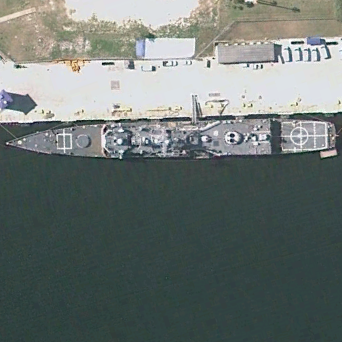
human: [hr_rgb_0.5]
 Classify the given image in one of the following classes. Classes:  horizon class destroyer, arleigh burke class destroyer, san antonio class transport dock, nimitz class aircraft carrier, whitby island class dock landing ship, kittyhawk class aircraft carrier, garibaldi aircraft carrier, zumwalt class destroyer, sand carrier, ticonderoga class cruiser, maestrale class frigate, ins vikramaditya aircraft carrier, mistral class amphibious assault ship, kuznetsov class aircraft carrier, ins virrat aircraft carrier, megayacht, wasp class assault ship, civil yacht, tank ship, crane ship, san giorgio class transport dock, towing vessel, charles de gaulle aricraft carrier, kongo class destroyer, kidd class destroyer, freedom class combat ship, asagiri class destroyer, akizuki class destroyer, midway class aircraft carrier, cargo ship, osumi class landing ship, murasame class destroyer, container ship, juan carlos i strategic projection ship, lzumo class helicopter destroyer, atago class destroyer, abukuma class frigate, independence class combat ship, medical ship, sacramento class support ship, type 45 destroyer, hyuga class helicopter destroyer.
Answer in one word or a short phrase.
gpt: Ticonderoga class cruiser